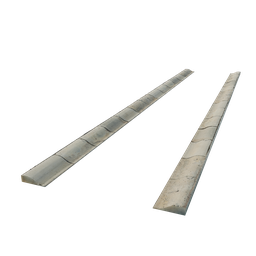
Label: architecture